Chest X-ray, PA view. Patient: 35 years old, sex M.
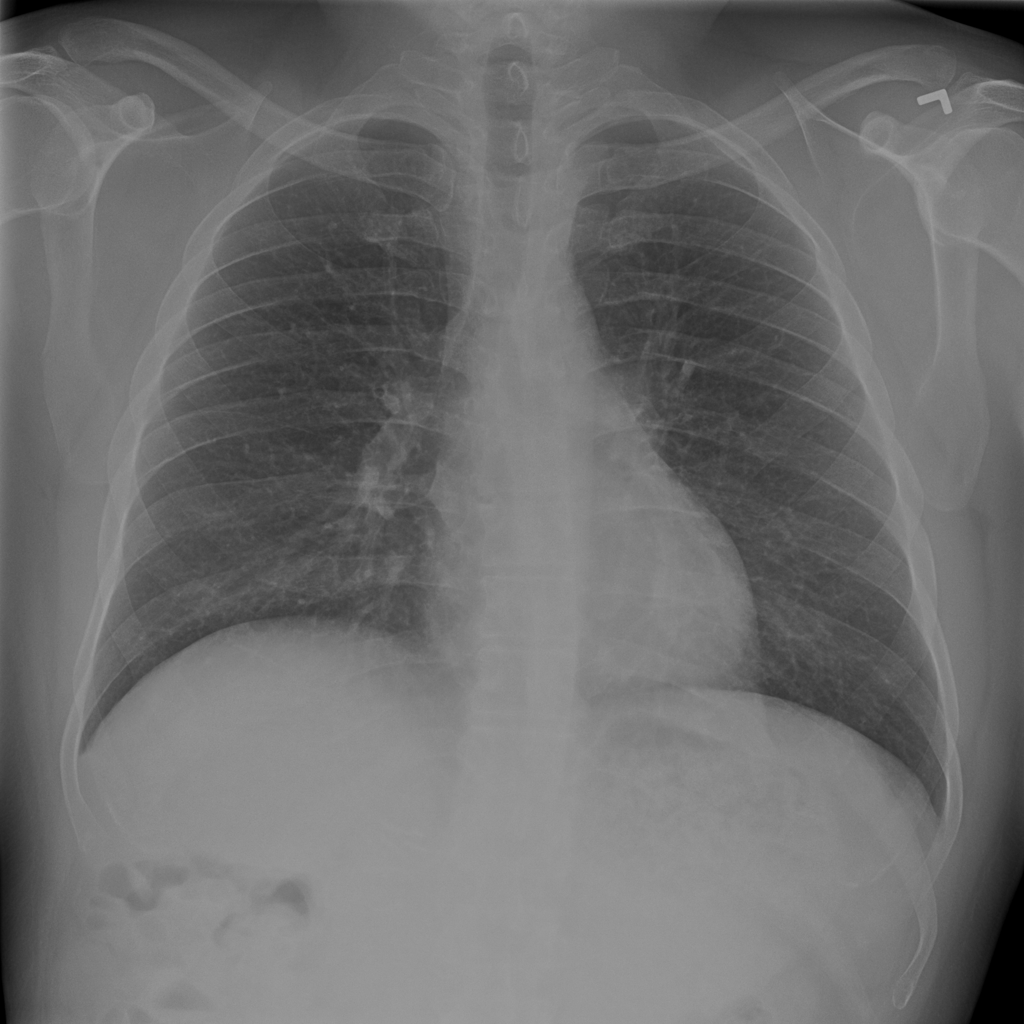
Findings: No Finding